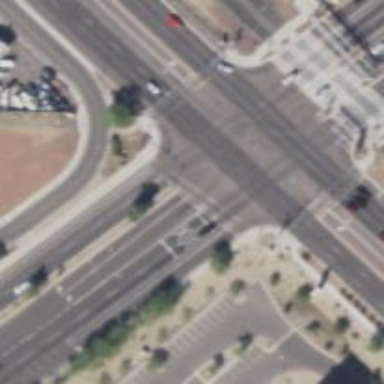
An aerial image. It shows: Solid stop line on the road.